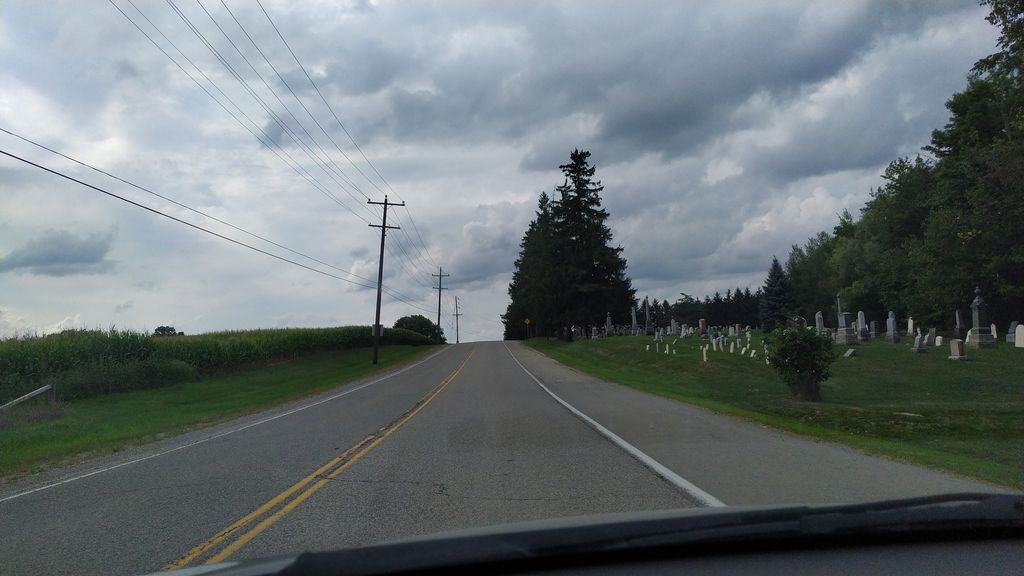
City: kitchener-waterloo